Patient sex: F
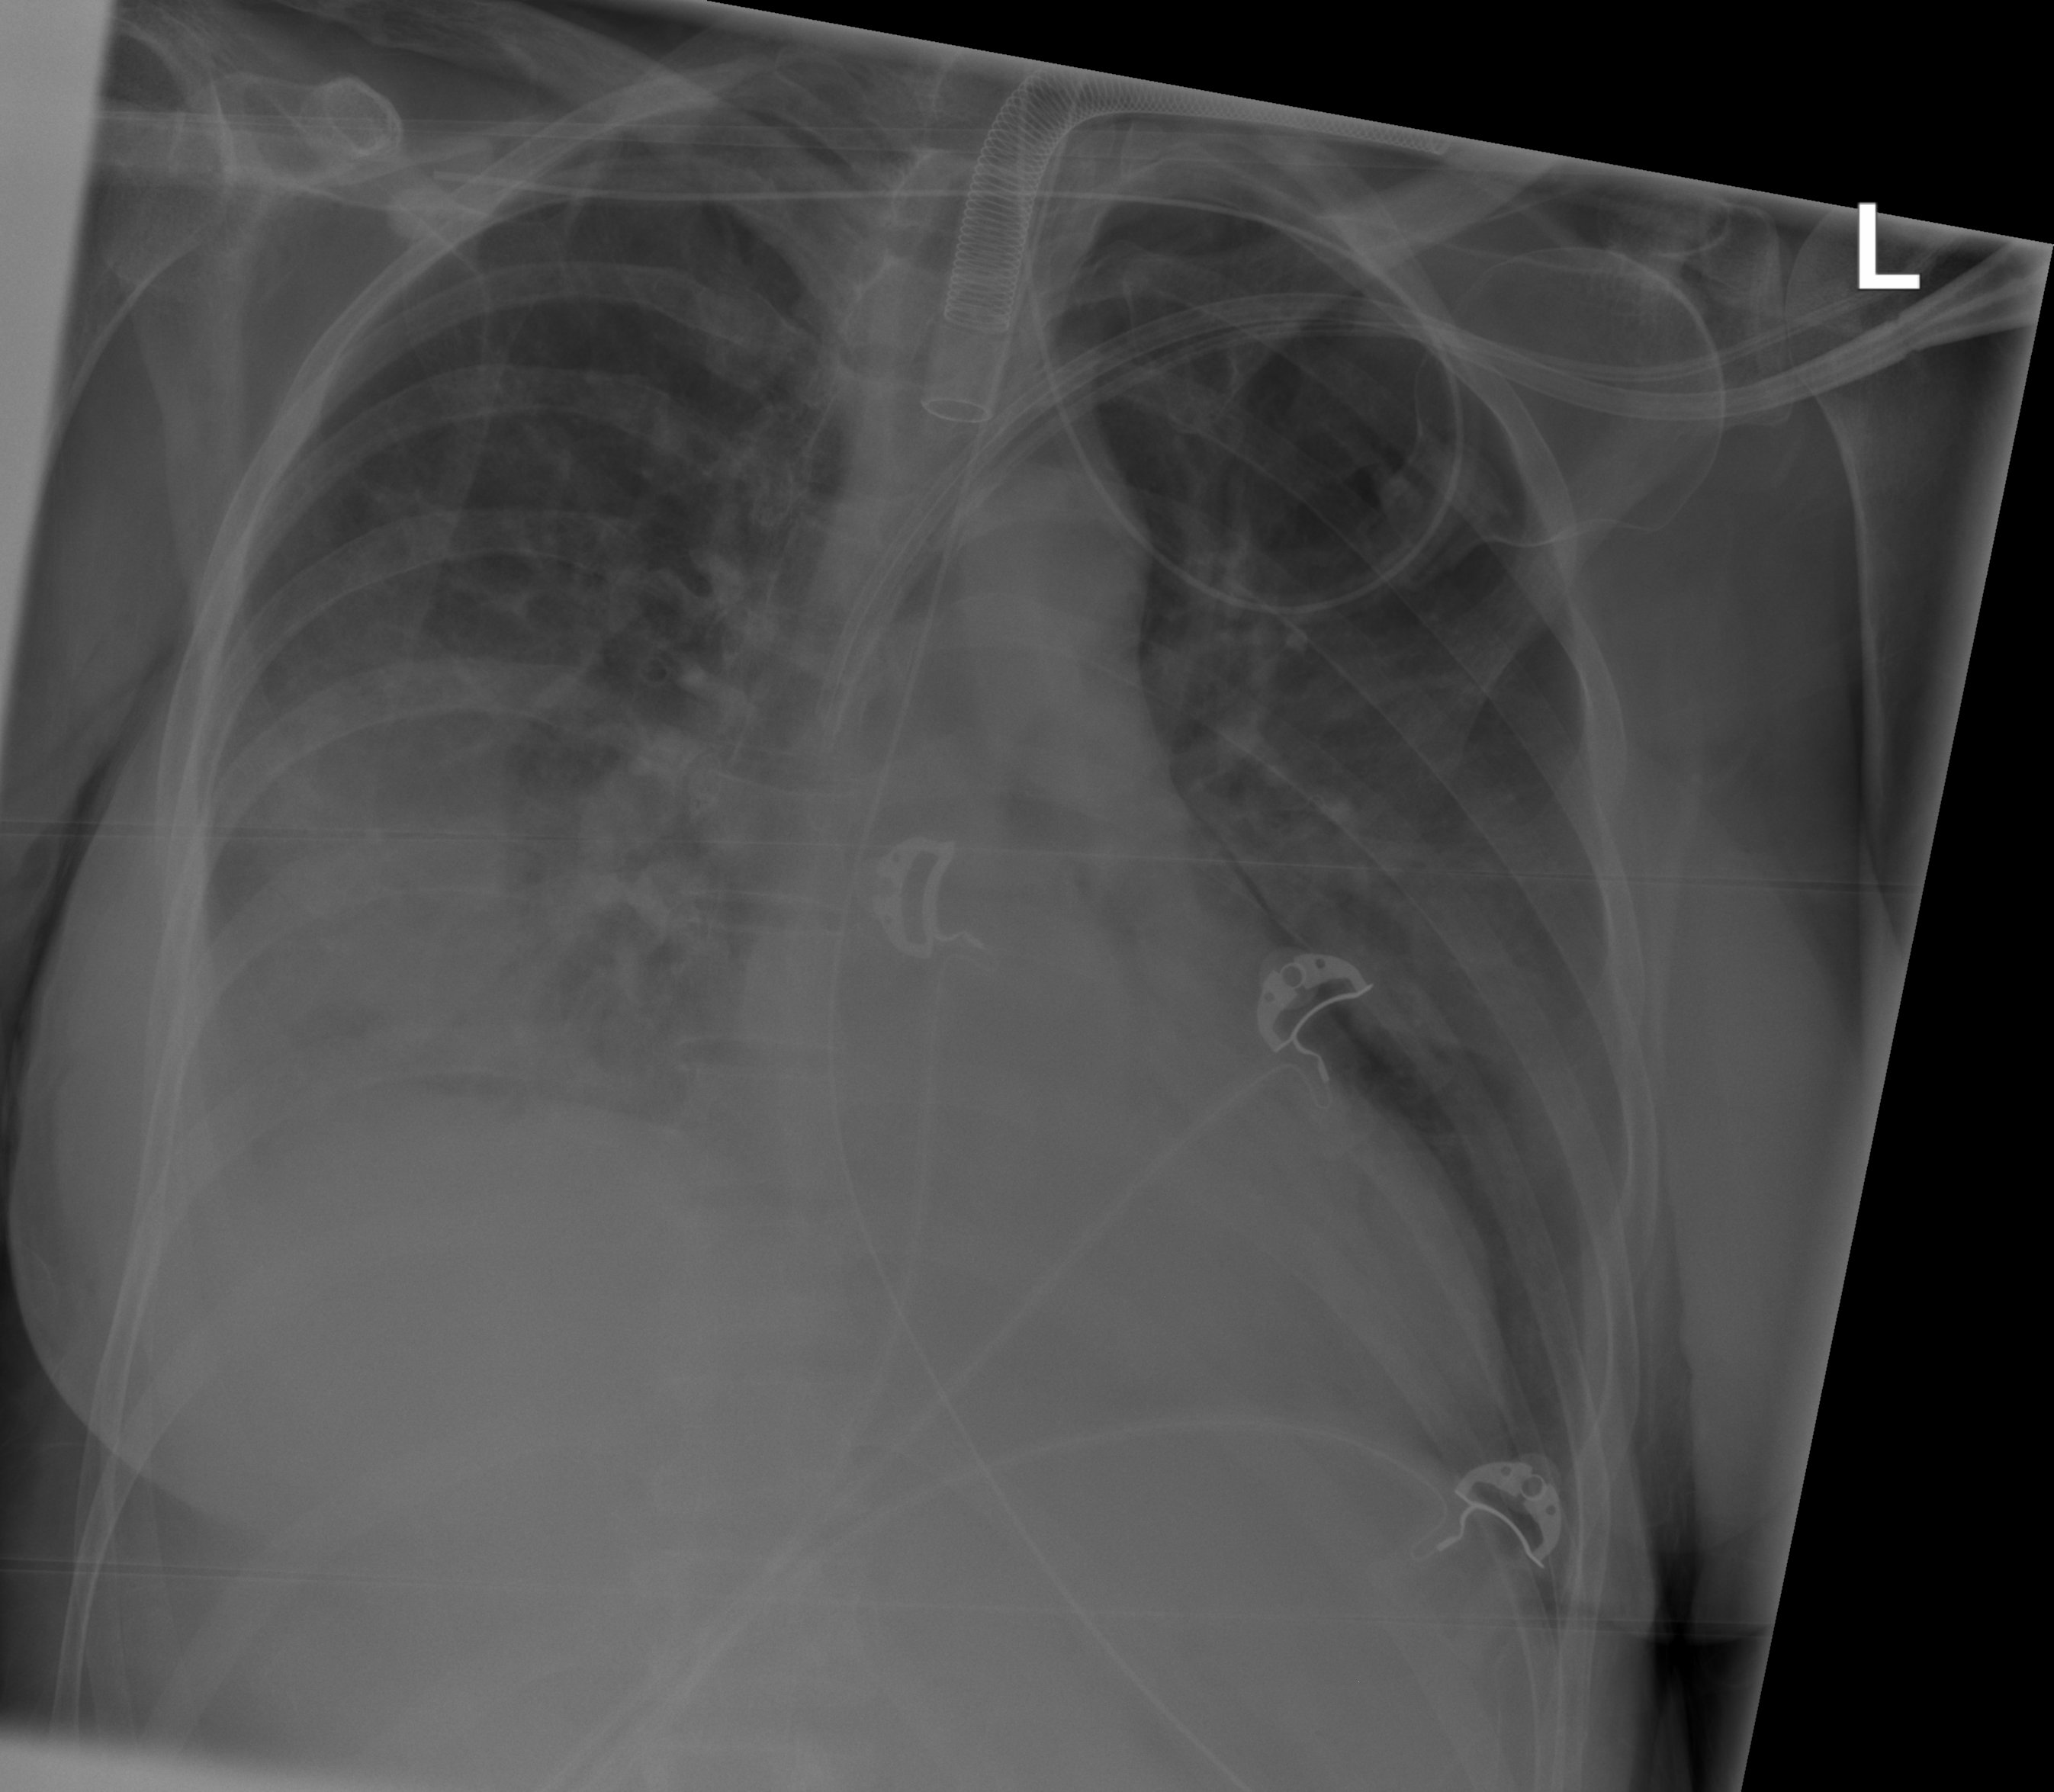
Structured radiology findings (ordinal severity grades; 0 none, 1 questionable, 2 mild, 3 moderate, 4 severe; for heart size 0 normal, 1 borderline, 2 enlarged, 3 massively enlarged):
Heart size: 1
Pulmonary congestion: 0
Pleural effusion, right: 3
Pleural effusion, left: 0
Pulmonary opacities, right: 0
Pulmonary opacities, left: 0
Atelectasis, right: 2
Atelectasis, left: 0